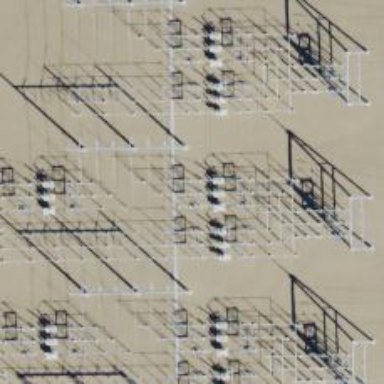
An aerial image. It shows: Switch for power supply.